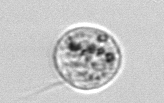
Label: Amoeba